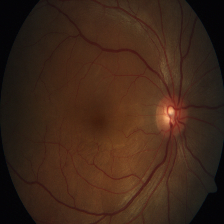
Diabetic retinopathy grade: Severe